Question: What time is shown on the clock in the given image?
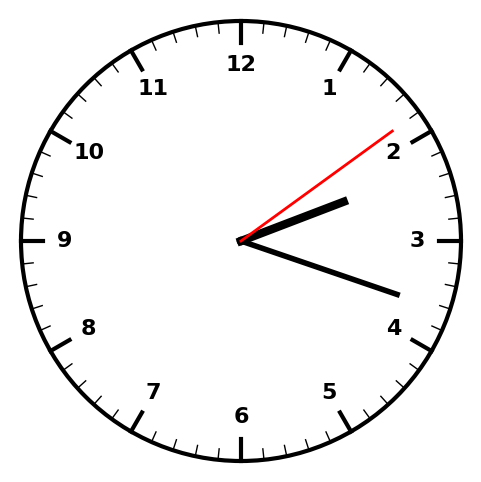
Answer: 02:18:09